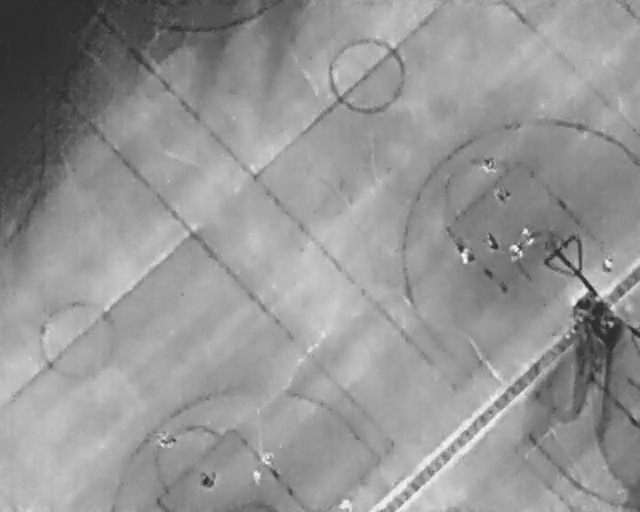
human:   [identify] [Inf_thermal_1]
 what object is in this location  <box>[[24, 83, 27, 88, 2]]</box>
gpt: <ref>1 large person at the bottom left</ref>